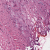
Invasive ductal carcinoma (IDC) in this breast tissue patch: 0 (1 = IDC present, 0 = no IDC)